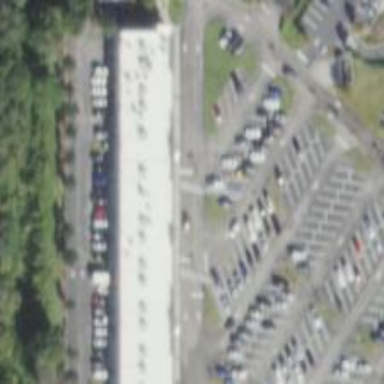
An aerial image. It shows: Parking space.